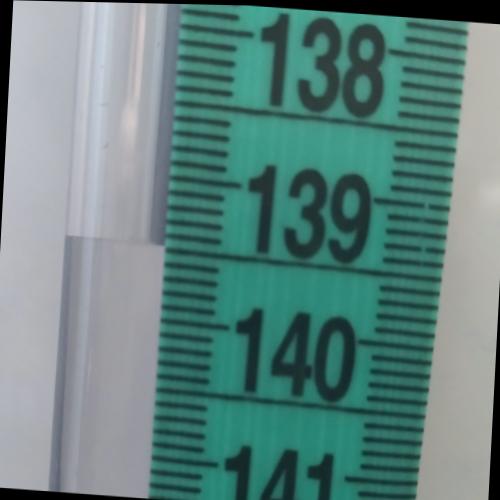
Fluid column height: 139.5 cm